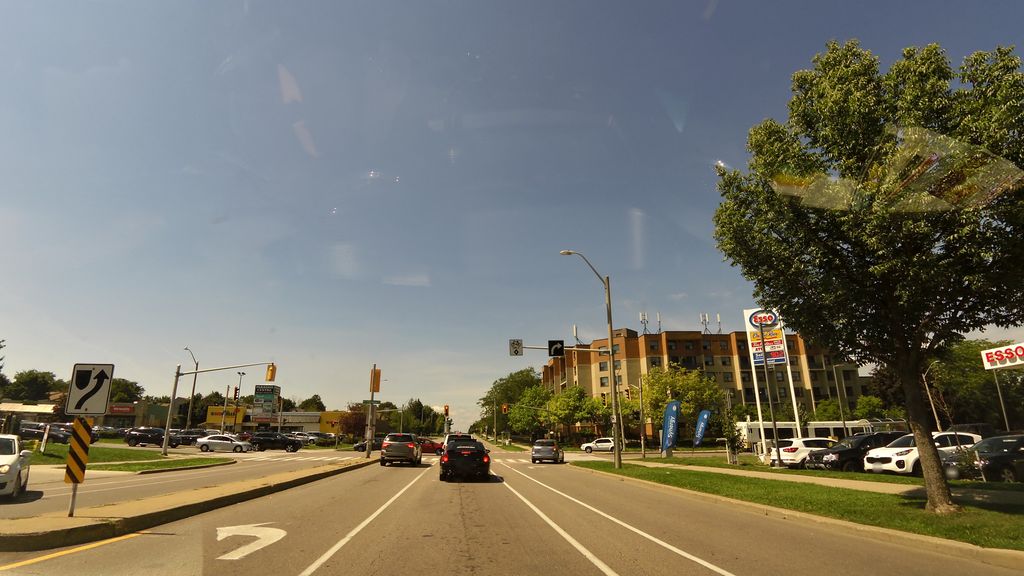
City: hamilton